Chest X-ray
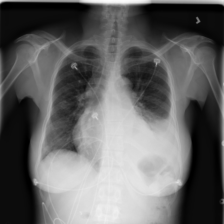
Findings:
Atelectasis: negative
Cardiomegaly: negative
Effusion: positive
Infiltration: negative
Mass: negative
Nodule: negative
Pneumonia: negative
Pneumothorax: negative
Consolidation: positive
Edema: negative
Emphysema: negative
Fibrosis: negative
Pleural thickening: negative
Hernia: negative